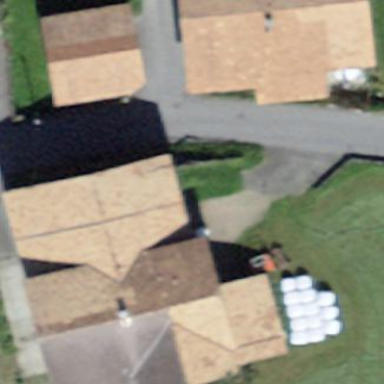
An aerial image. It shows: Farm building.